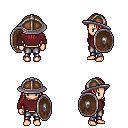
a pixel art fantasy rpg character, female body template, human, light skin, maroon long-sleeve shirt, metal pants, ruby red long hairstyle, chain helm, shield, four views (front, back, left, right), 2x2 character sprite sheet, small pixel art, hard edges, no anti-aliasing